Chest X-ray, PA view. Patient: 49 years old, sex M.
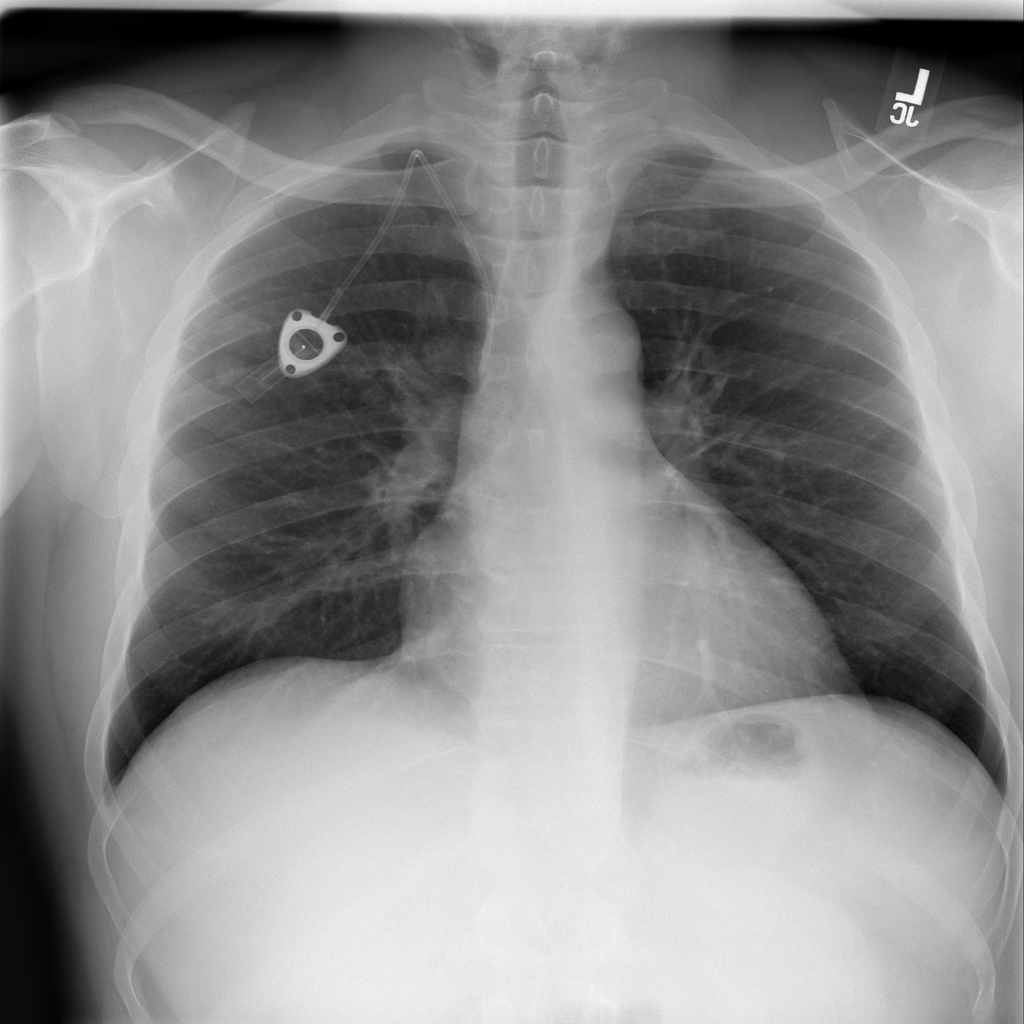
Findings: No Finding